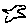
Label: bird